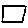
Label: square